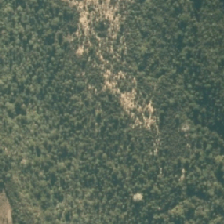
Land cover: herbaceous_freshwater_vege